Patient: sex M, age 34
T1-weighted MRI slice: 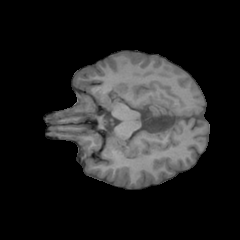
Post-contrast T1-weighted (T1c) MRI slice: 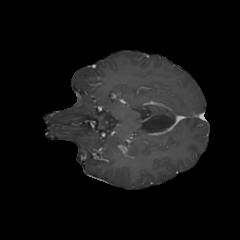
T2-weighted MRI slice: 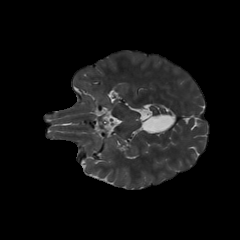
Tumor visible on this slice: no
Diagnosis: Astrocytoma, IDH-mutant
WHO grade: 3